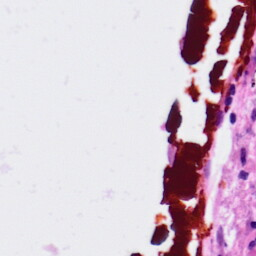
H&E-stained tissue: Lung